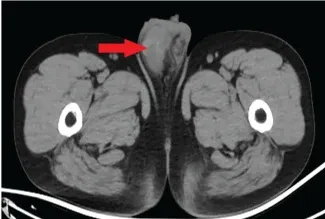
Scrotal CT after targeted therapy.
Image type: radiology (ct)